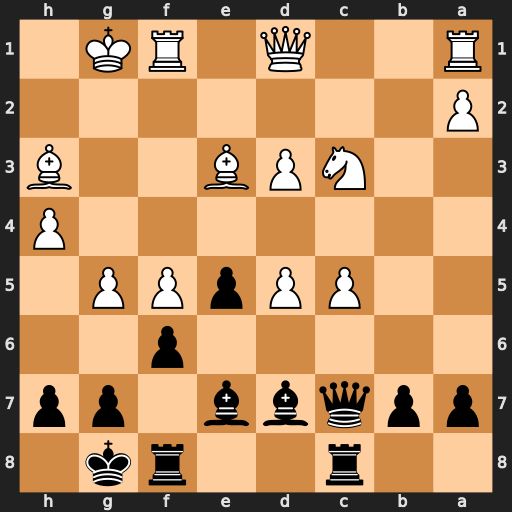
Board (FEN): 2r2rk1/ppqbb1pp/5p2/2PPpPP1/7P/2NPB2B/P7/R2Q1RK1
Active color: b
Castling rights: -
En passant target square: -
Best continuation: Bxc5 Qf3 Bxe3+ Qxe3 Qxc3